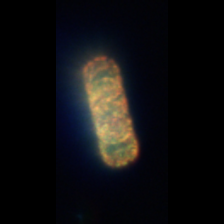
Taxon: Lauderia_Hemiaulus
Group: Diatoms